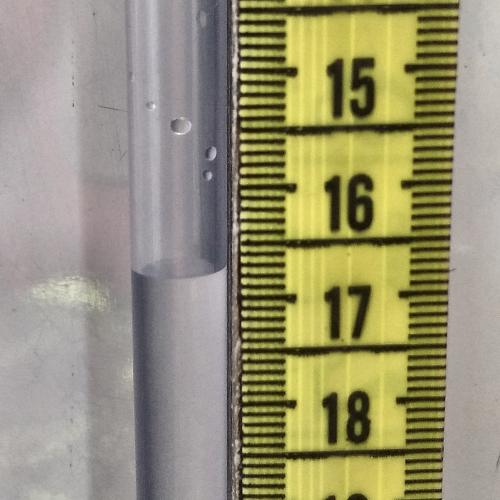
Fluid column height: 16.7 cm